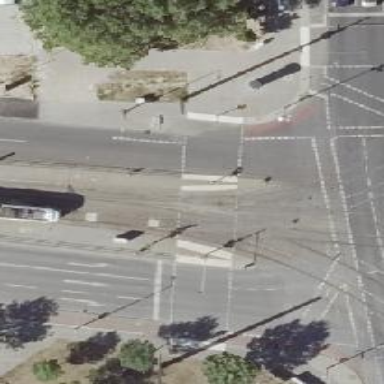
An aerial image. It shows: Tram crossing with traffic signals.